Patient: sex F, age 69
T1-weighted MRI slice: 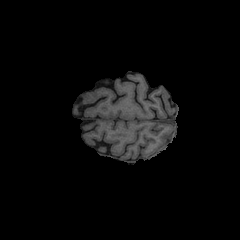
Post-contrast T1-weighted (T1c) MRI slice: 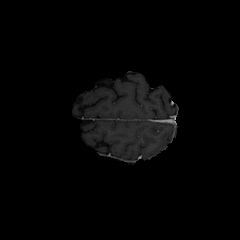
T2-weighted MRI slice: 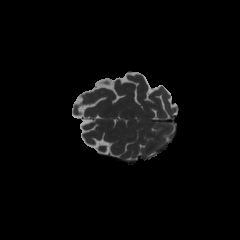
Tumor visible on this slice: no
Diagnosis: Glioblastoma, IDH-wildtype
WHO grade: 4